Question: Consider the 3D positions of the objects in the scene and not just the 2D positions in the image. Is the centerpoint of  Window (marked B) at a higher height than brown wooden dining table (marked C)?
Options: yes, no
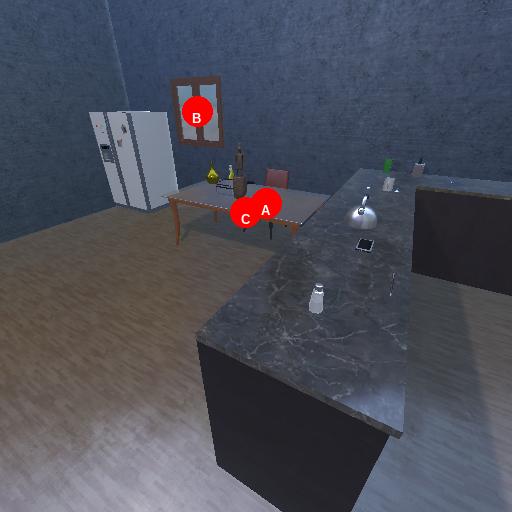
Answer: yes